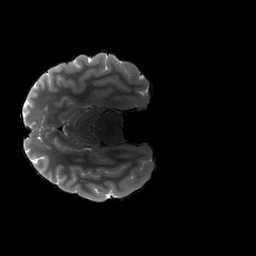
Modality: T2w
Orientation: axial
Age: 30
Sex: female
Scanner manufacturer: siemens
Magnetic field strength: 3 T
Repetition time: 3.2 s
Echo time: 0.564 s